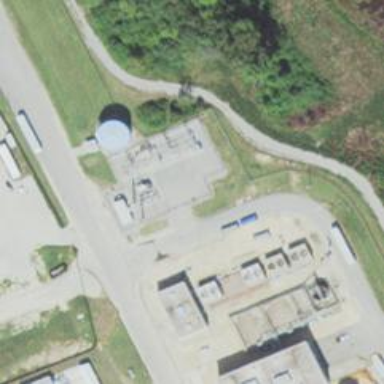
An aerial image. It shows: Industrial power substation enclosed by fence.